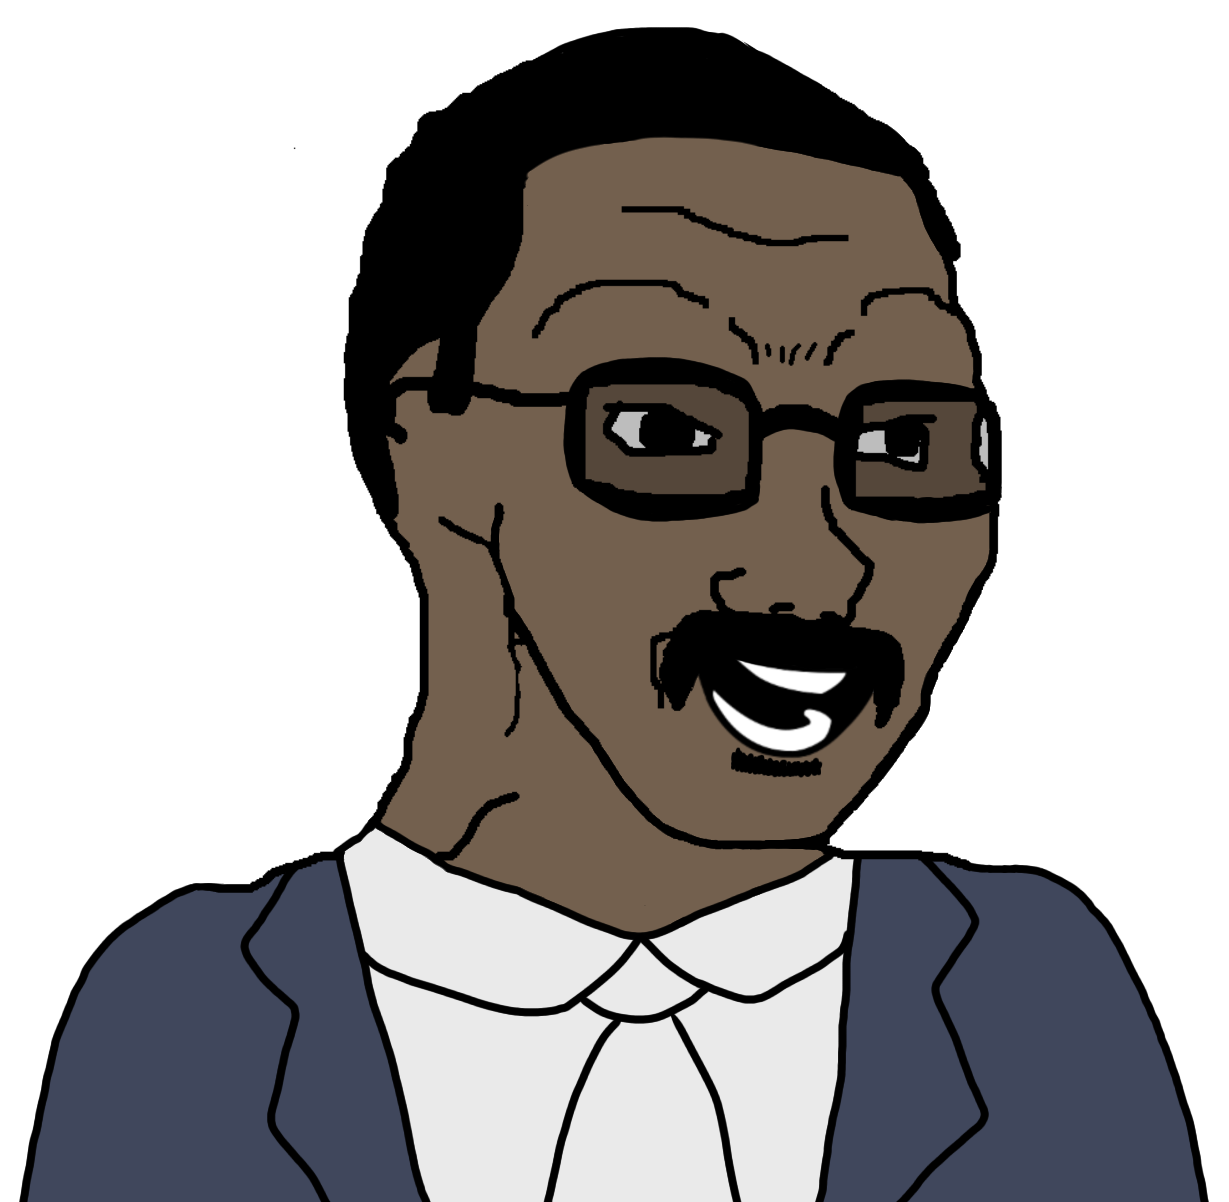
Label: 5_Blackjak